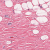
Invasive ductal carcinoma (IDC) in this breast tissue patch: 0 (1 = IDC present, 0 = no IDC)